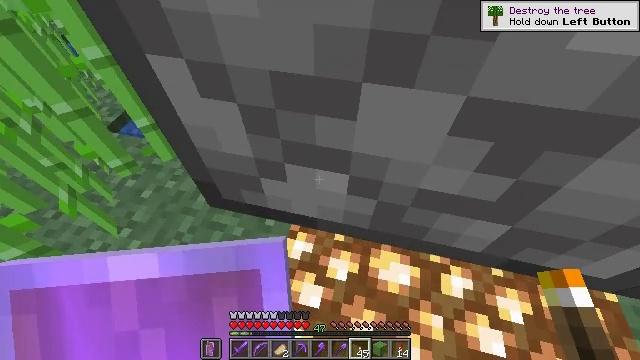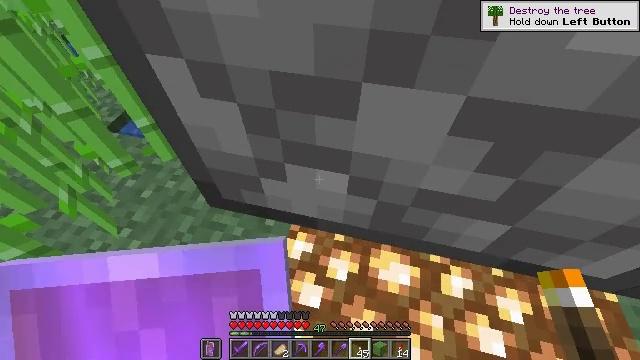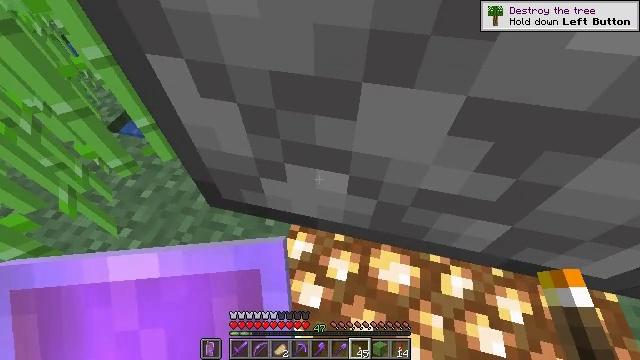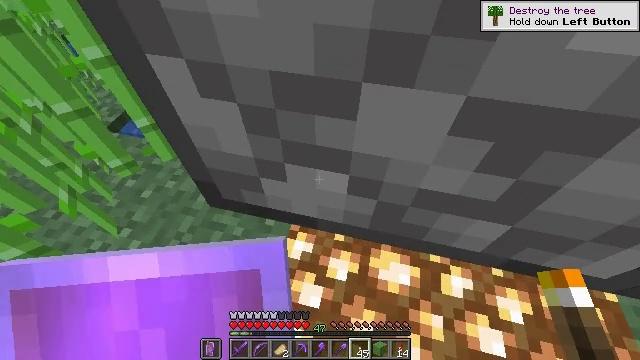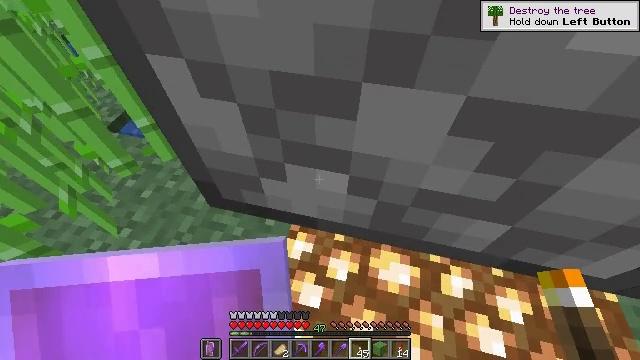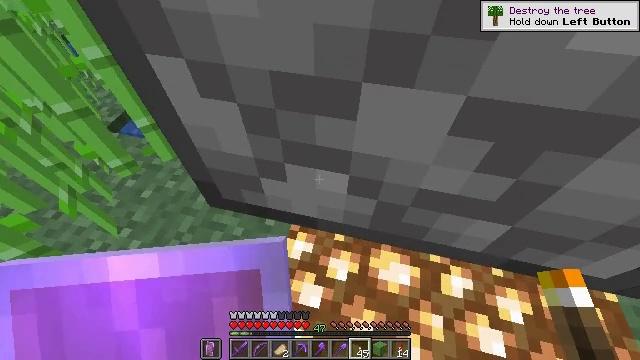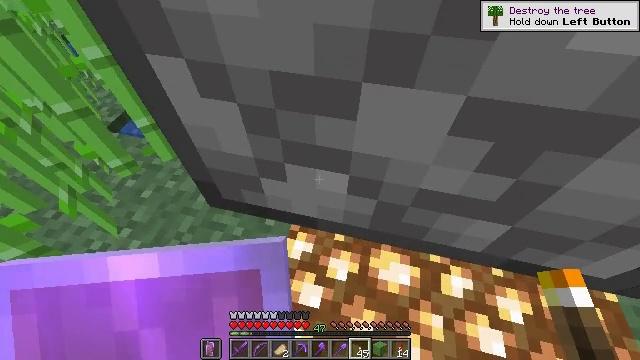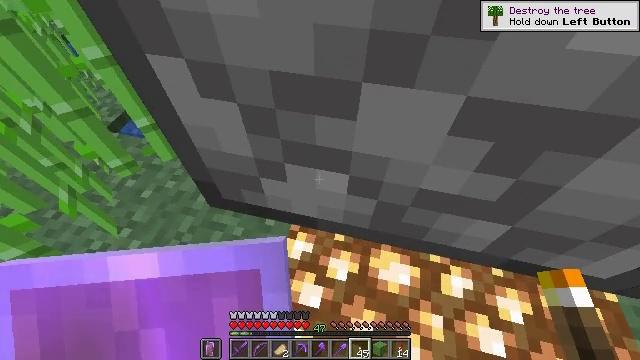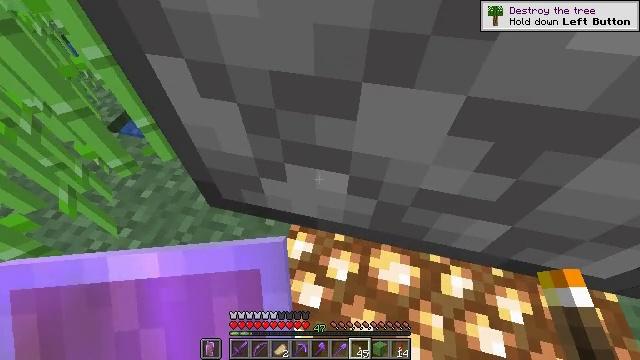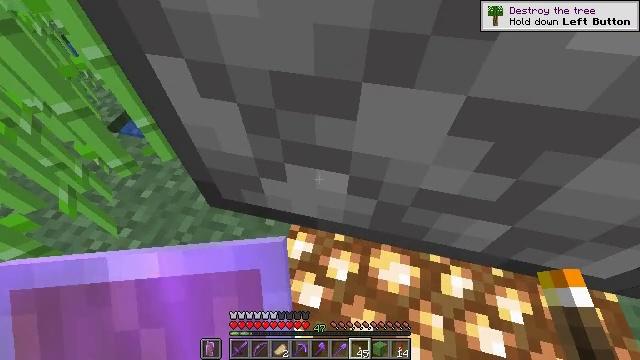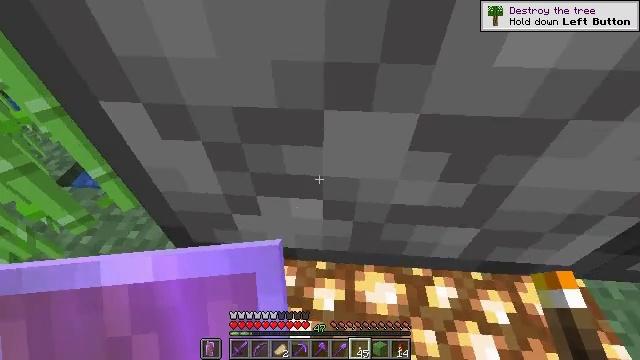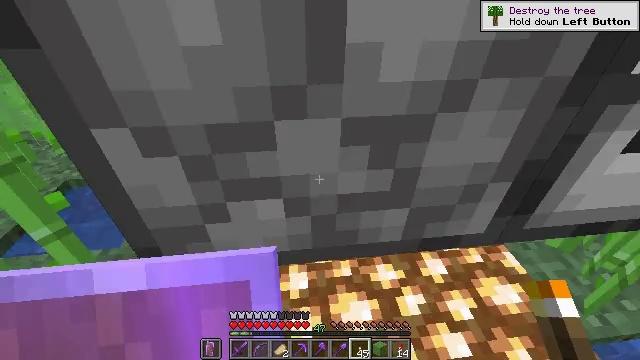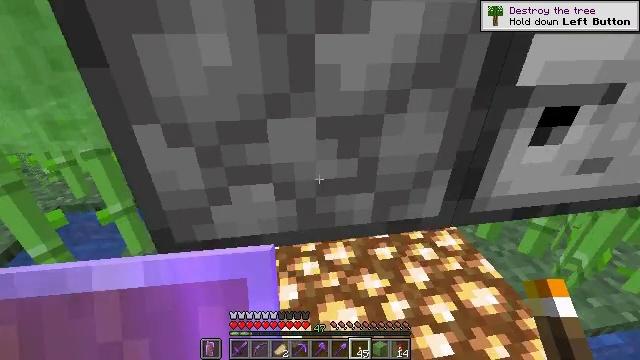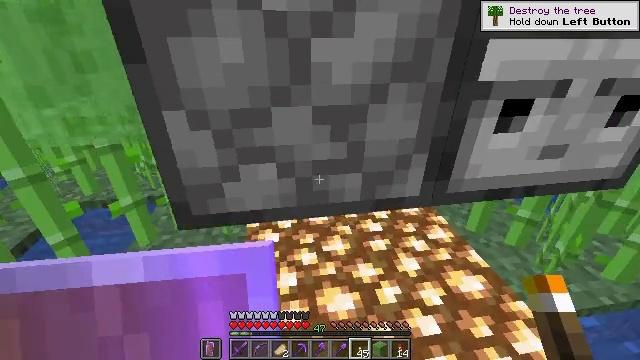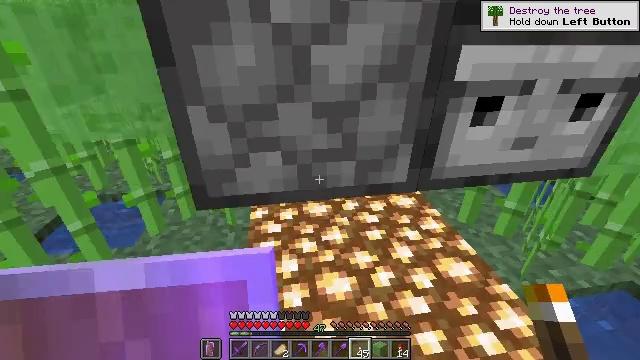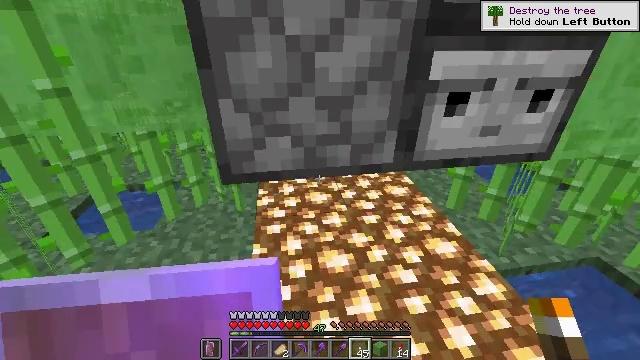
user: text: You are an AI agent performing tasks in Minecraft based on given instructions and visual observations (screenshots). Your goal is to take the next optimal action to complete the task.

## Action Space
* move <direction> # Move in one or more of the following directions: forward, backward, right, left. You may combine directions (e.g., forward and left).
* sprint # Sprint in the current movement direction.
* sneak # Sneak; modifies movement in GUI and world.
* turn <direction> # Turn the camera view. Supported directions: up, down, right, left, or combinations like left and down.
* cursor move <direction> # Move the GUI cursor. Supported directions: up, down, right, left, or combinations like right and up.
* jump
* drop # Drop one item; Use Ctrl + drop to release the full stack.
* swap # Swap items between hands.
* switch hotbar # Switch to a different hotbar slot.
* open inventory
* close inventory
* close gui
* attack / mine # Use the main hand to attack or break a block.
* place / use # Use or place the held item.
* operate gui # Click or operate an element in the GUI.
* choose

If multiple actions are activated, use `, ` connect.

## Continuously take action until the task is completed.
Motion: motion action
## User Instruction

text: Mine the observer block.
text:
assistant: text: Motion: no_op
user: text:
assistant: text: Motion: no_op
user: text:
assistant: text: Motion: no_op
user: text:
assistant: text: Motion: no_op
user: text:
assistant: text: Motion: no_op
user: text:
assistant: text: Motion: no_op
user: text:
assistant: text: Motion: no_op
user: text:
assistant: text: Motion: no_op
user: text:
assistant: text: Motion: no_op
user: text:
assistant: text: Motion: move back, turn right and up
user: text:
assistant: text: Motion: move back, turn right and up
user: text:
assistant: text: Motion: move back, turn right and up
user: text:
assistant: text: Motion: move back, turn up
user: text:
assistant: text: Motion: move back
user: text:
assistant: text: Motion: move back
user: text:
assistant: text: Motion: no_op
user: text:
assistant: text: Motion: turn right and up
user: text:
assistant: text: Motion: turn right
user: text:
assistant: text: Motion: turn right
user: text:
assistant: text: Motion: turn right and up
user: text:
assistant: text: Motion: turn right and up
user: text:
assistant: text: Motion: turn right and up
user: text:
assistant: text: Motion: turn right and up
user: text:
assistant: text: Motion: turn right and up
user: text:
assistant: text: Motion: no_op
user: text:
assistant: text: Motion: no_op
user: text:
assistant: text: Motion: no_op
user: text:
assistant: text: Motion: no_op
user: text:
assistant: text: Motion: no_op
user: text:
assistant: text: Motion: no_op